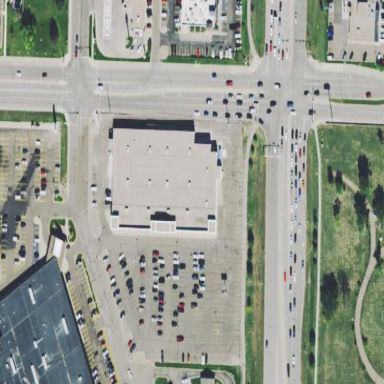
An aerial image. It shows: Retail building.